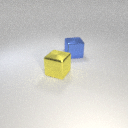
large blue metal cube behind large yellow metal cube